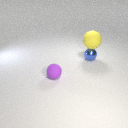
small purple rubber sphere in front of small blue metal sphere